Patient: sex M, age 53
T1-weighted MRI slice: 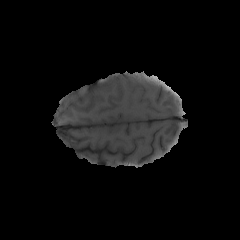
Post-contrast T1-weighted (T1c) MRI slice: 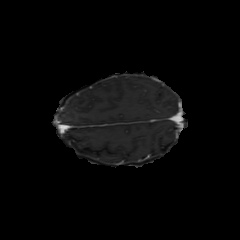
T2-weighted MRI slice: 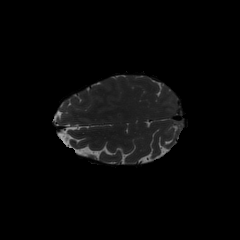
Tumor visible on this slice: no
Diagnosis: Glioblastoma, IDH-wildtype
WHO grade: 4